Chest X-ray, PA view. Patient: 38 years old, sex M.
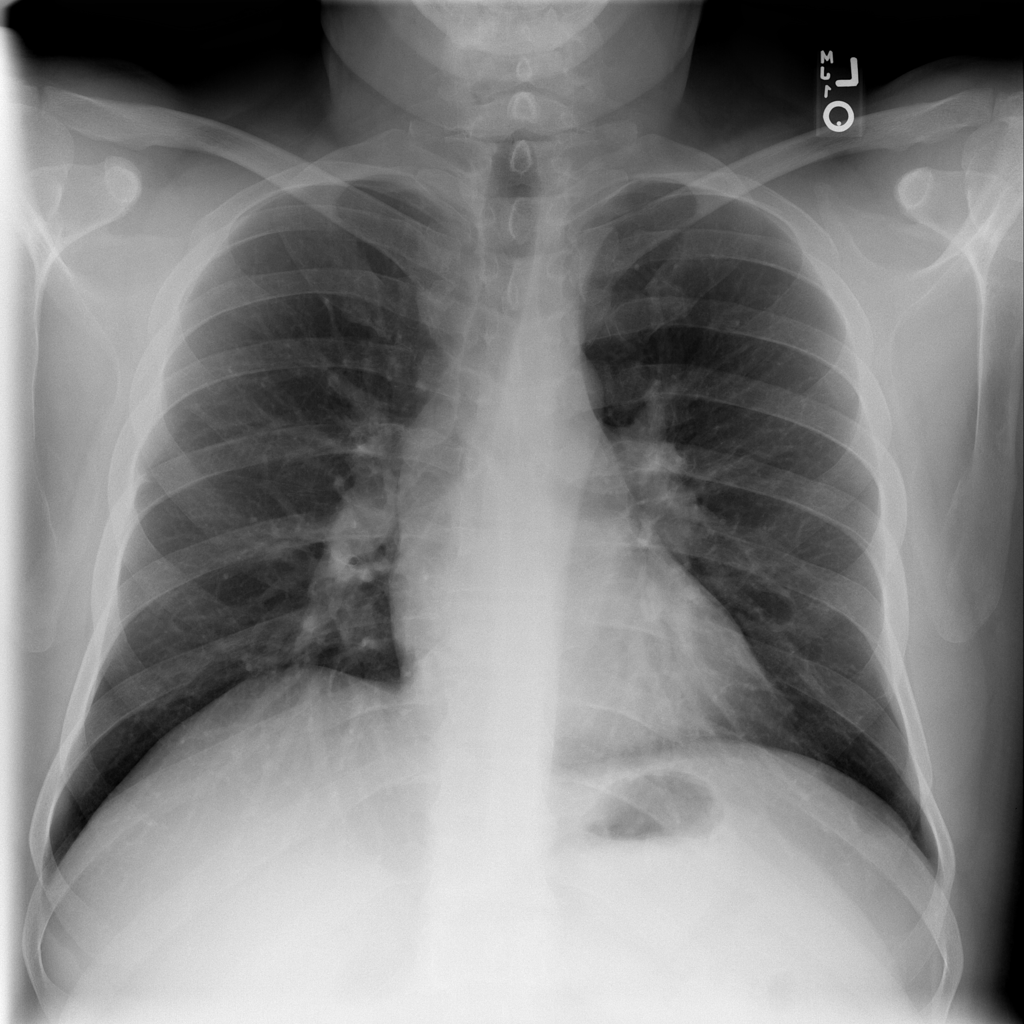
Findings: No Finding